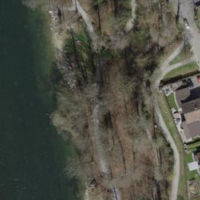
EUNIS habitat code: 15
Species observed at this site:
Allium ursinum
Corvus corone
Cyanistes caeruleus
Anas platyrhynchos
Fringilla coelebs
Aruncus dioicus
Sylvia atricapilla
Turdus merula
Phalacrocorax carbo
Larus michahellis
Parus major
Erithacus rubecula
Mergus merganser
Sitta europaea